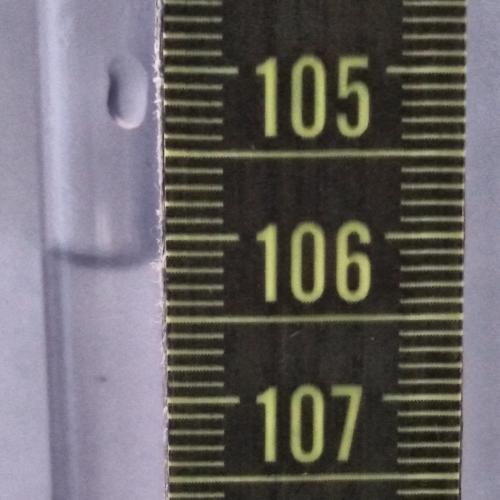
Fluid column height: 106.2 cm